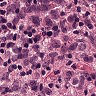
Metastatic tissue present: yes